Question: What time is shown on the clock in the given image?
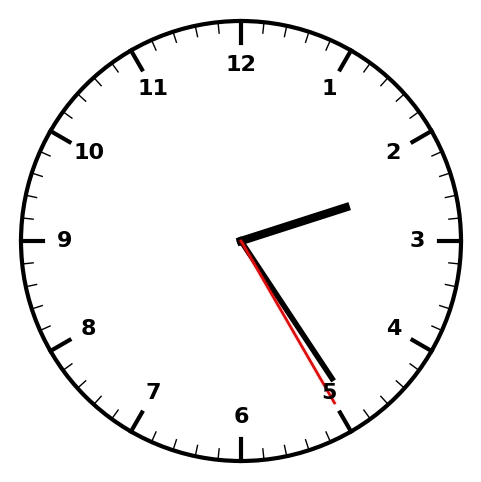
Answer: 02:24:25